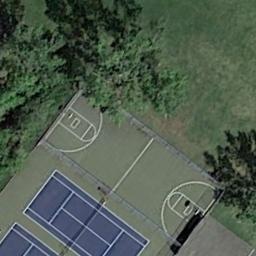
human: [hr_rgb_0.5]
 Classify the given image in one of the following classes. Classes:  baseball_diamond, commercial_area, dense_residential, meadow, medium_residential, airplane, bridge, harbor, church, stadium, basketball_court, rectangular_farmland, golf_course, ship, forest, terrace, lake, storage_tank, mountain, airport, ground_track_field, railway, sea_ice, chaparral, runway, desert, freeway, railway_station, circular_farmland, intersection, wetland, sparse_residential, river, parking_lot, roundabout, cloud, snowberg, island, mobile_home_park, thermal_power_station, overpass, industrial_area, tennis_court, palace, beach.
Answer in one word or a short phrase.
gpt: basketball_court